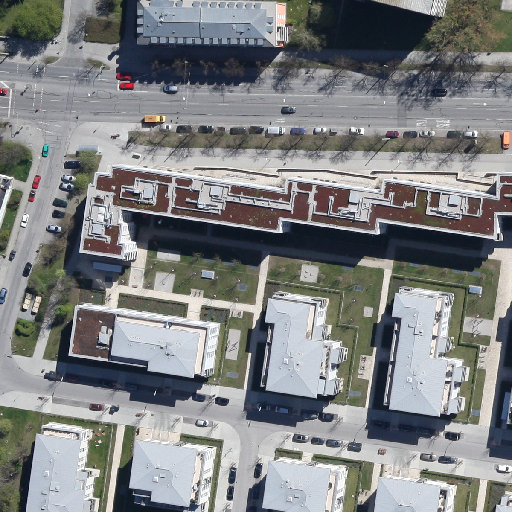
Referring expression: van